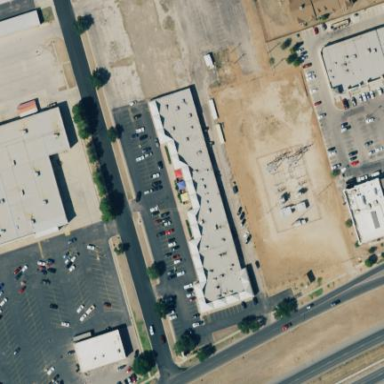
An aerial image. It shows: Retail building.